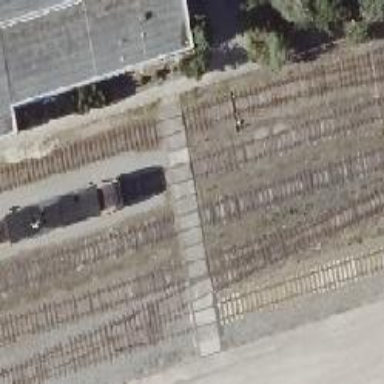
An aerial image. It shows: Crossing for the railway.